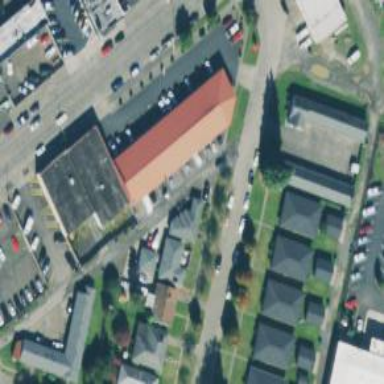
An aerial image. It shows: Motel building.